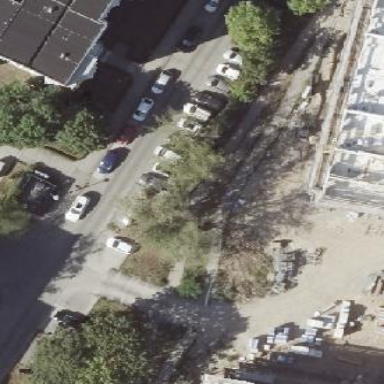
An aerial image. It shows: Street-side parking area with concrete surface.